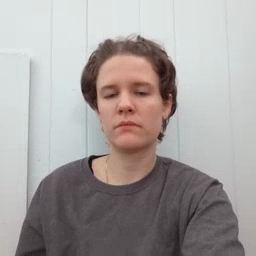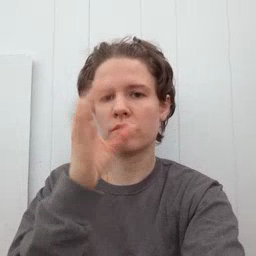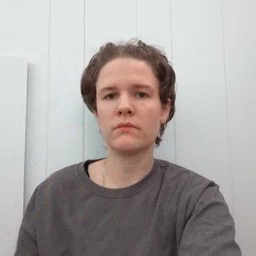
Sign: drink